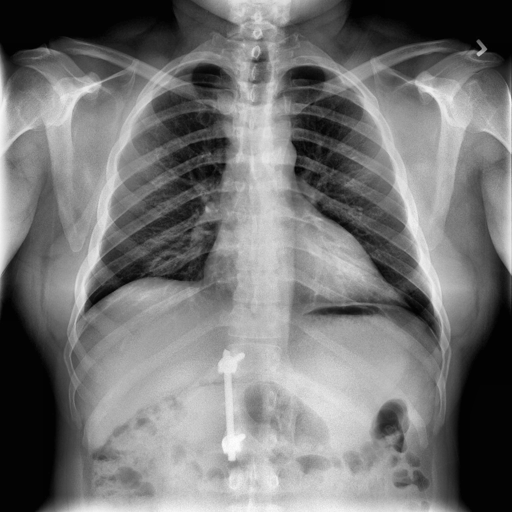
Finding: NORMAL